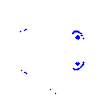
Particle: pion